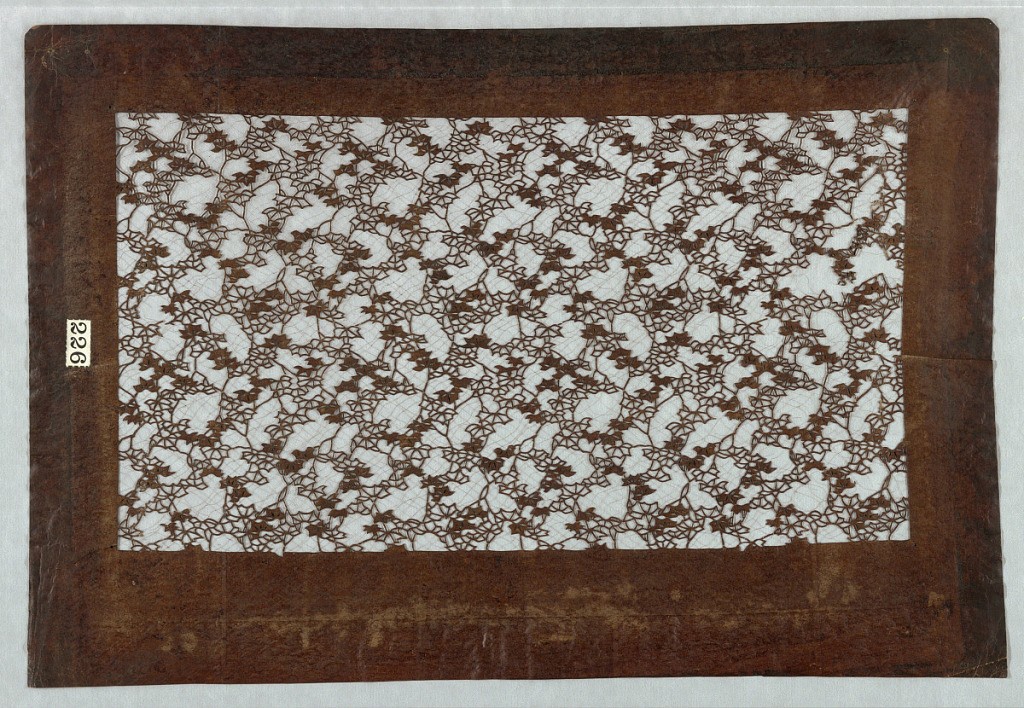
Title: Ivy motif
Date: mid 18th - early 19th century
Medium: Mulberry paper (kozo washi) treated with fermented persimmon tannin (kakishibu), and silk threads (itoire)
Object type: Katagami
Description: Overlapping ivy creates a web-like structure. Light and dark zones appear to illustrate the motif.